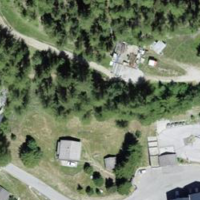
EUNIS habitat code: 55
Species observed at this site:
Rhododendron ferrugineum
Lysandra coridon
Fabriciana niobe
Melanargia galathea